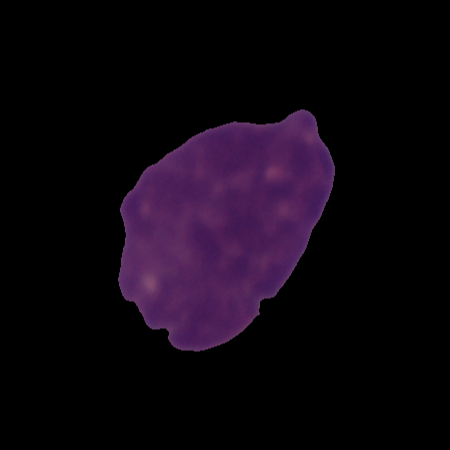
Label: cancer